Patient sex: F
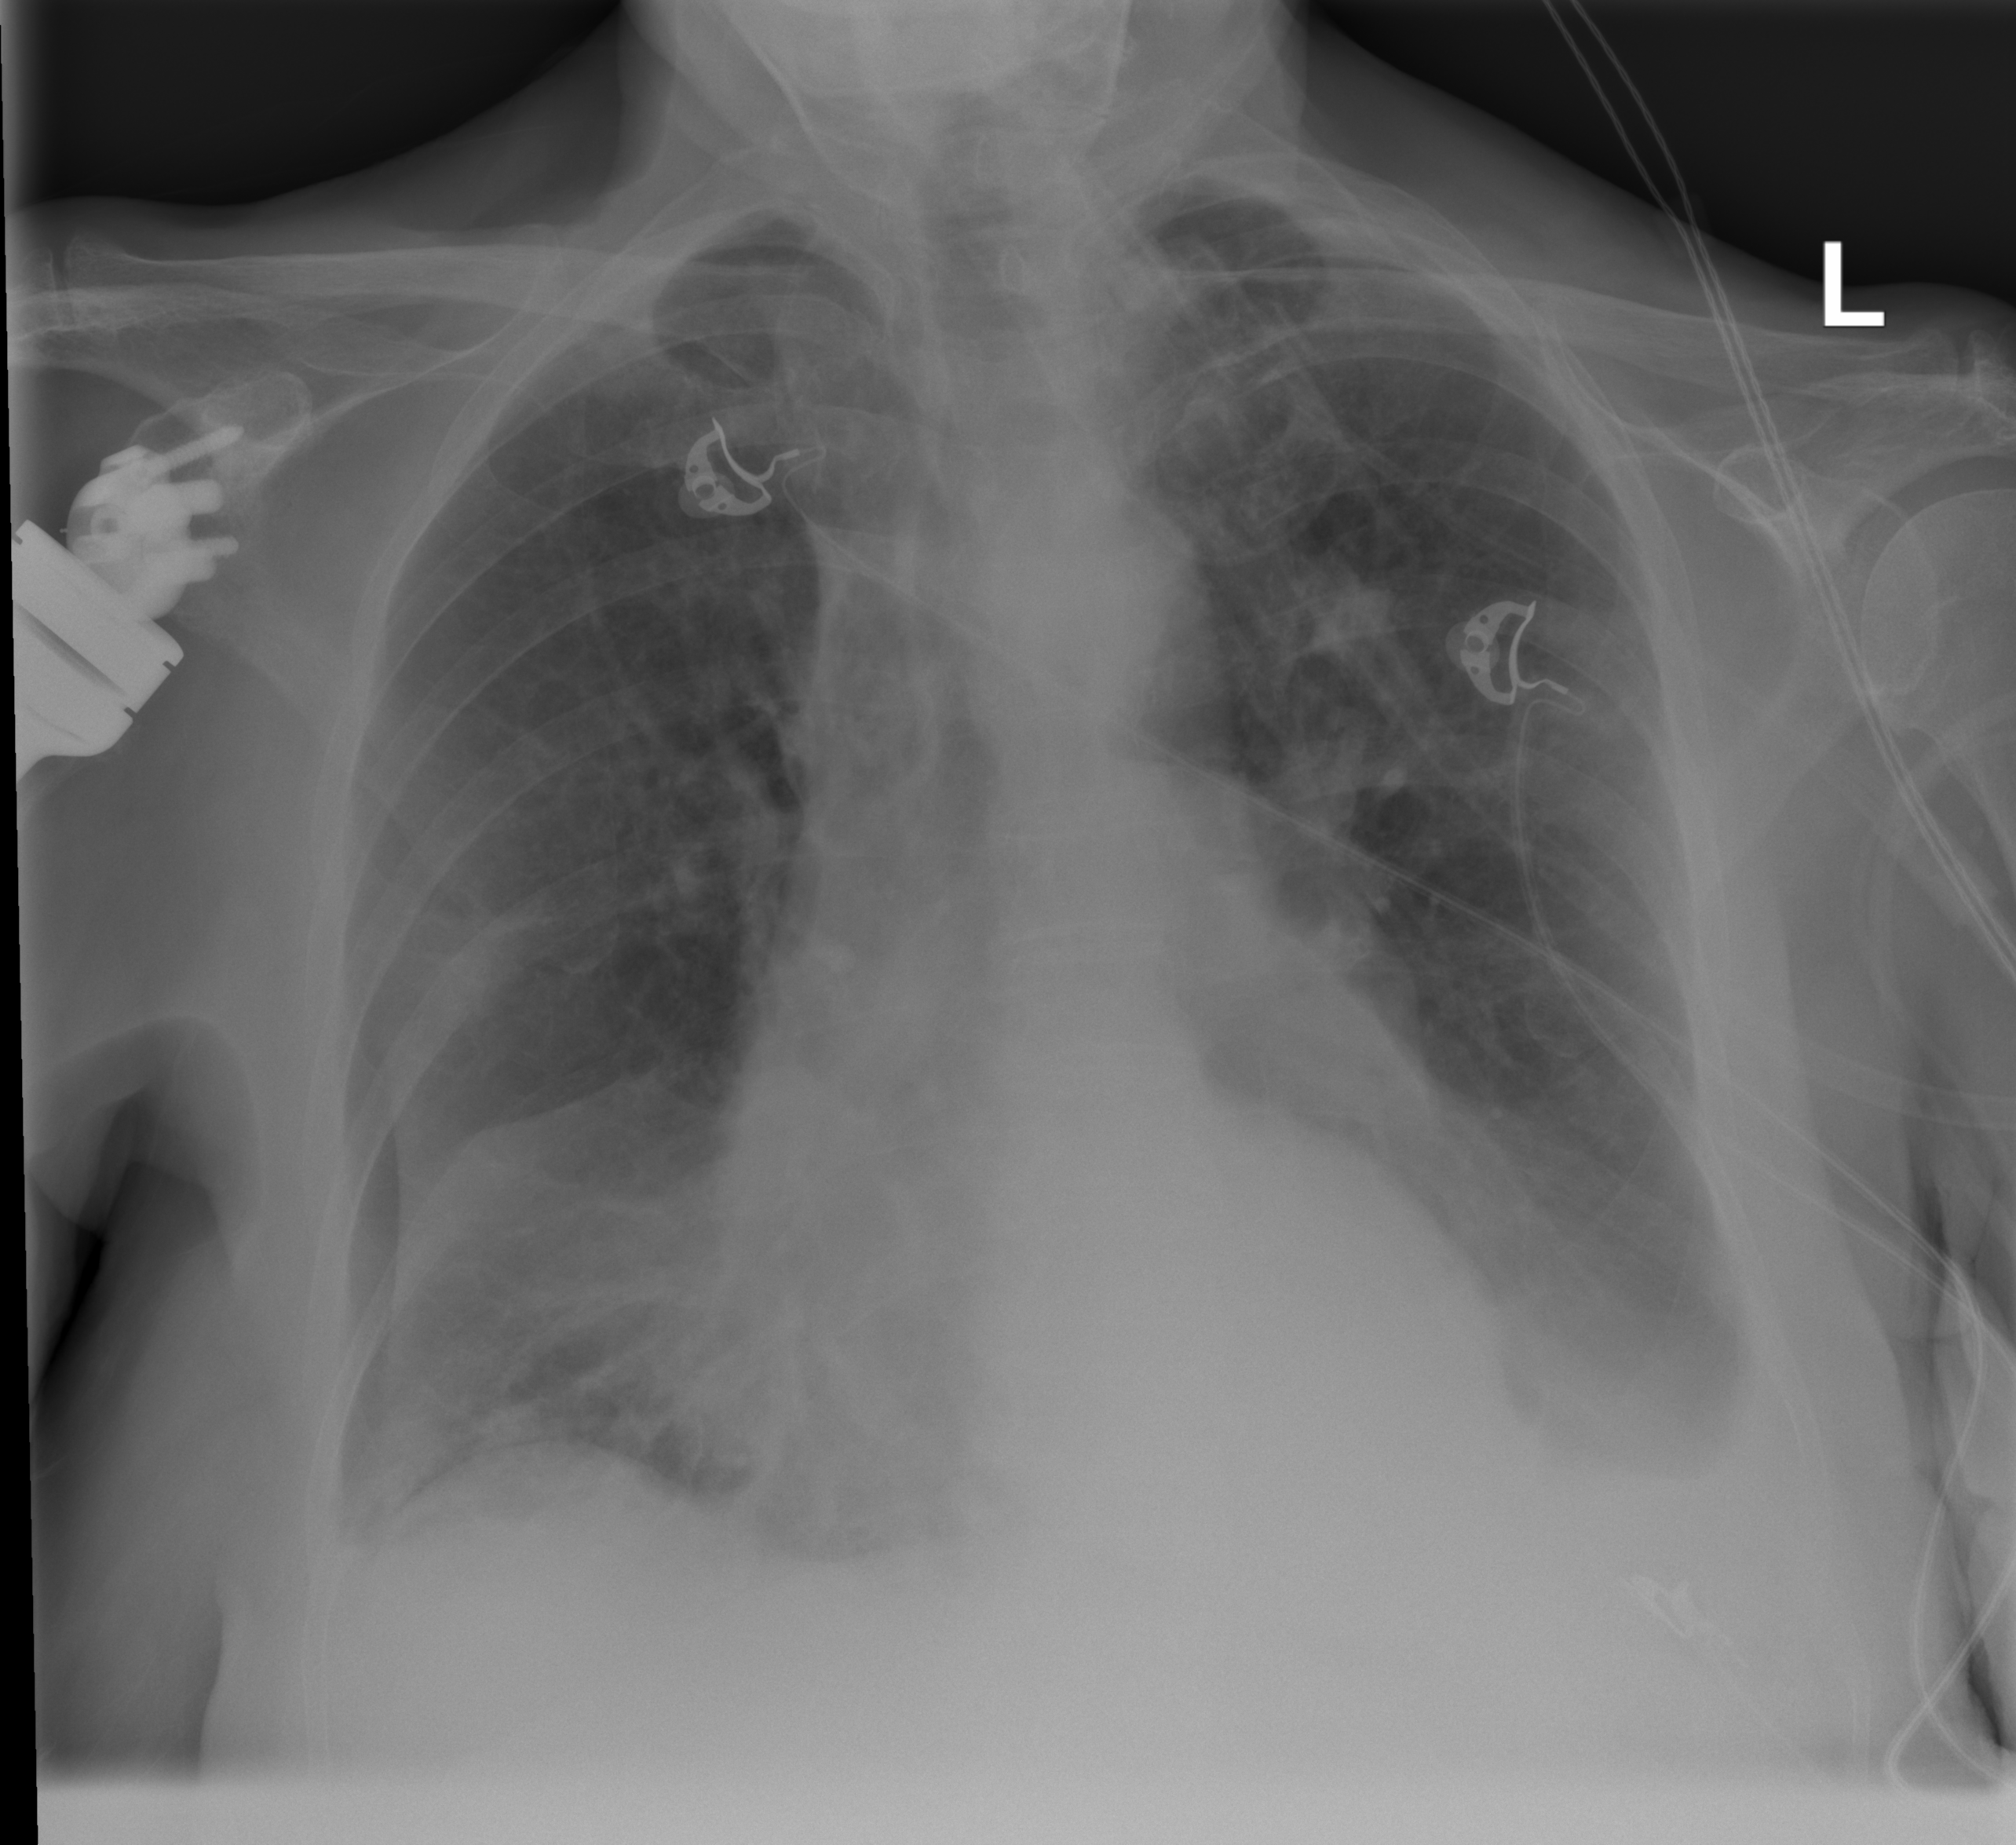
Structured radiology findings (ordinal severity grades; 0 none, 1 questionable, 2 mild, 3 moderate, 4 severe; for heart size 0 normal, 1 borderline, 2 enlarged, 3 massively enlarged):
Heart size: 0
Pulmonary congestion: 0
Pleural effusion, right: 0
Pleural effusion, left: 0
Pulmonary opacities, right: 2
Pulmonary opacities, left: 0
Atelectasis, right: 4
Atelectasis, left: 4